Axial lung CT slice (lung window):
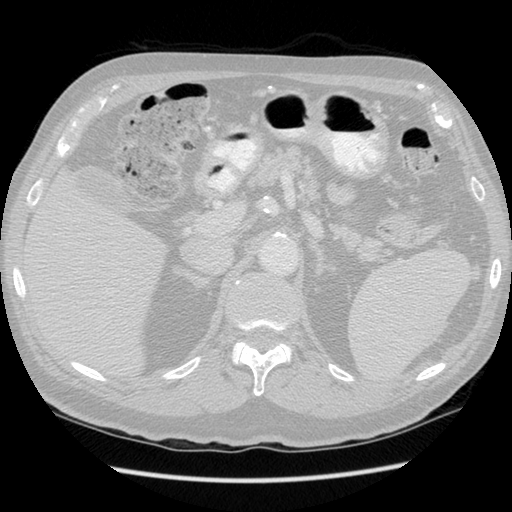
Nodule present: no